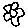
Label: flower